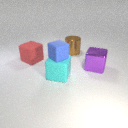
large purple metal cube to the right of large cyan rubber cube